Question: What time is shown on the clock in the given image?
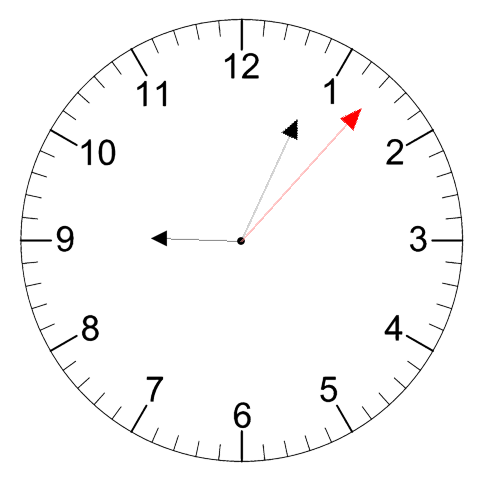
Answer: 09:04:07